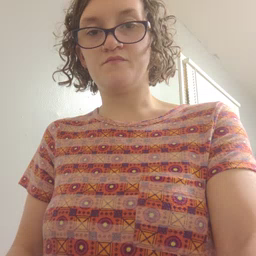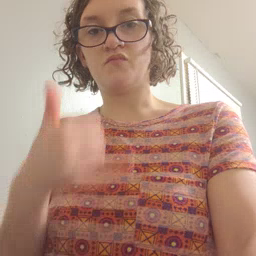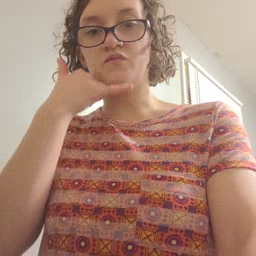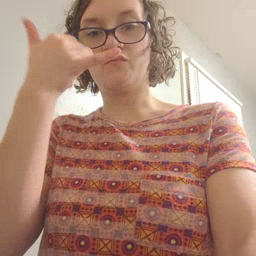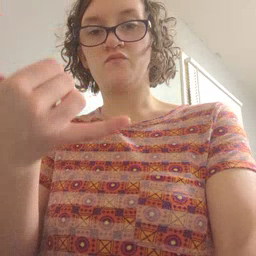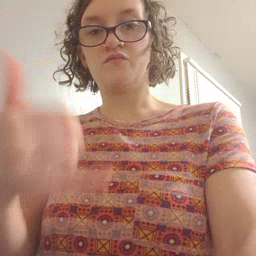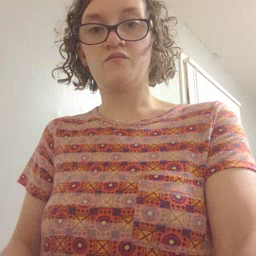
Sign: callonphone